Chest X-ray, PA view. Patient: 21 years old, sex F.
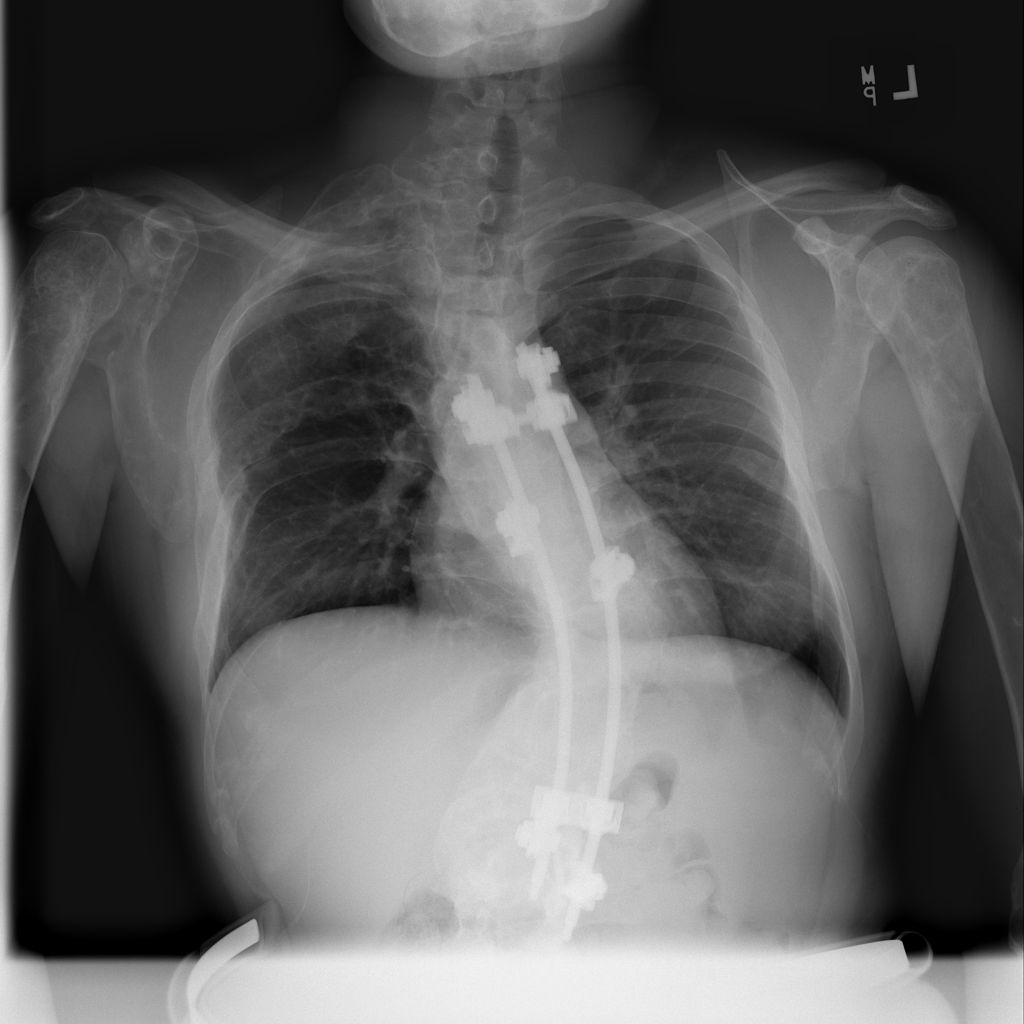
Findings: No Finding